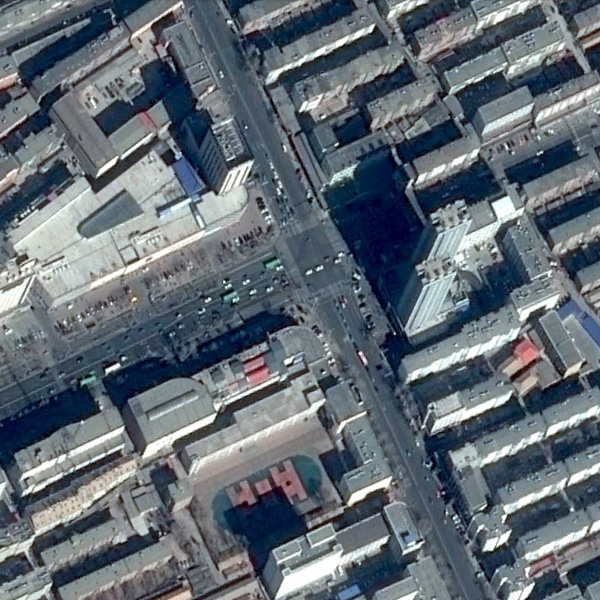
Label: Commercial